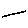
Label: line